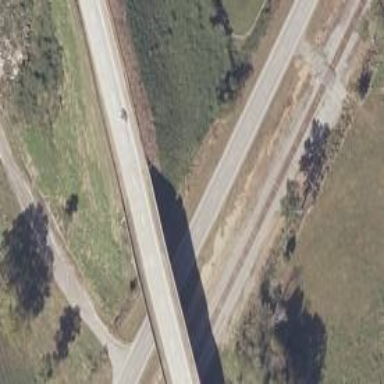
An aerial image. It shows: Motorway bridge.